Question:
I have plotted this table in gnuplot. as you can see the key should be seperated in two parts. The first 4 keys should remain in their place but the rest 4 keys should move down so that they won't cross the data.
How can I split the key this way?
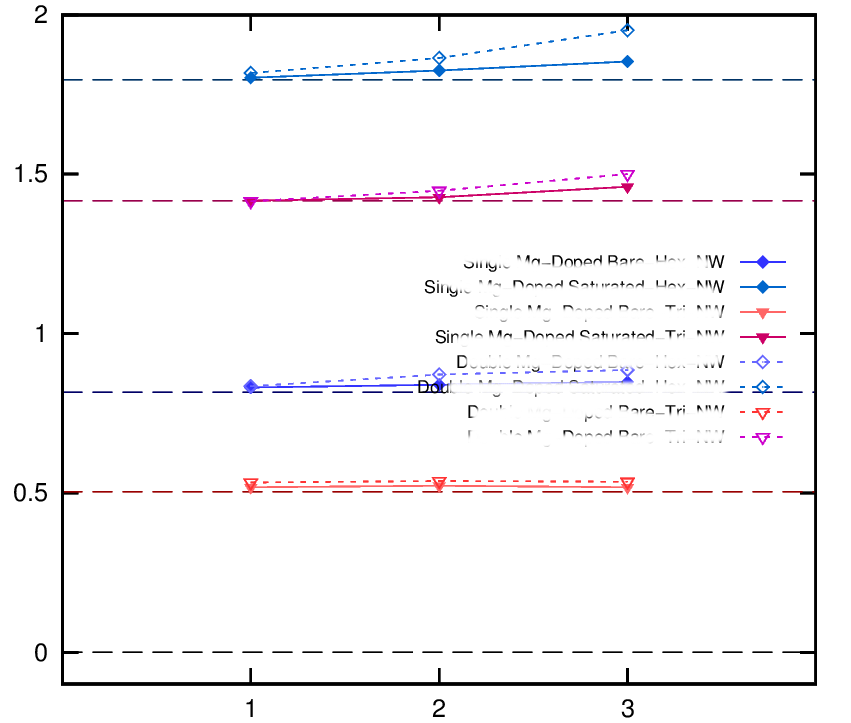
Answer: One plot only supports a single key, so it can not be split. Also, all data is plotted by one single plot command, so you can not plot the first half of the data, change settings of the key and that plot the other half.
There are other ways to place the key, e.g. outside the plot area.
However, I have two workarounds:
## Dummy plots
First, you can add dummy plots:
'''
plot sin(x),
"+" u 1:(NaN) title " " w dots linecolor rgb "white",
"+" u 1:(NaN) title " " w dots linecolor rgb "white",
cos(x) title "cosinus",
tan(x) title "tangens"
'''
Due to the '1:(NaN)', no data is plottet. The single dot in the legend is white, and the title is a white space. So, it looks like empty lines in the key:

## Multiplot
The other solution is to create two plots using multiplot:
'''
set xrange[...]
set yrange[...]
set multiplot
plot sin(x)
set key bottom right
plot cos(x) linetype 2
unset multiplot
'''
note that you have to set the ranges explicitly here. Also, axes, tics and labels are drawn twice, which may look odd on some output formats. In this case, you can unset all of them before the second plot, so everything is drawn only once.
While this way is a bit more complicated, you have much more control over your key: